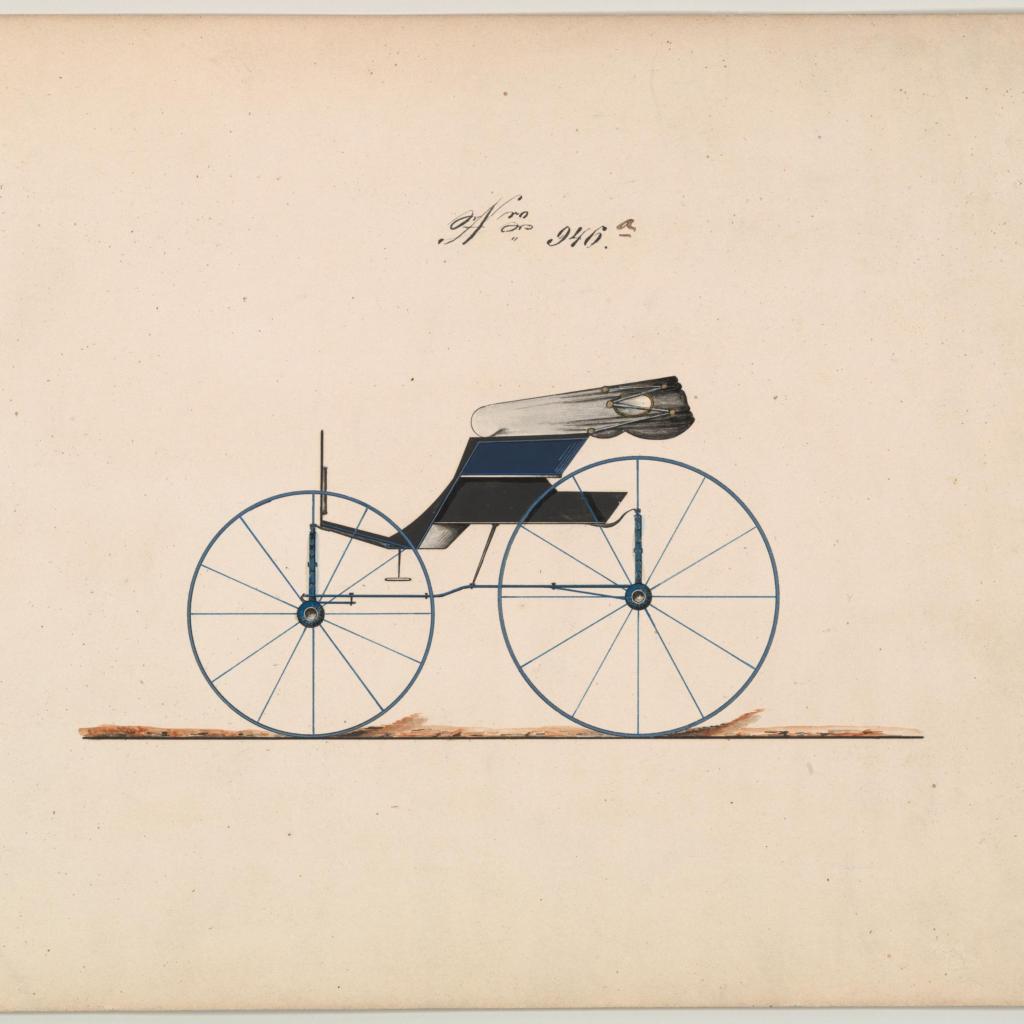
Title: Design for Wagon, no. 946a
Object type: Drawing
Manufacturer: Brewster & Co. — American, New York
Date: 1850–70
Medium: Pen and black ink, watercolor and gouache with gum arabic and metallic ink
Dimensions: sheet: 6 15/16 x 9 15/16 in. (17.6 x 25.2 cm)
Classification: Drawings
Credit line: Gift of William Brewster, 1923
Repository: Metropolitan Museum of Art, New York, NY